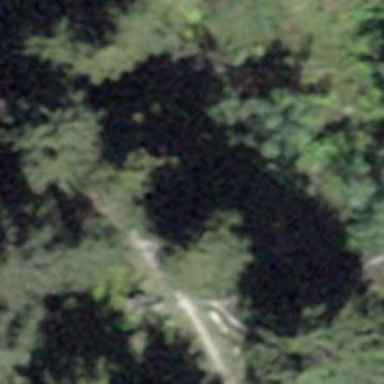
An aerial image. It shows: Path.